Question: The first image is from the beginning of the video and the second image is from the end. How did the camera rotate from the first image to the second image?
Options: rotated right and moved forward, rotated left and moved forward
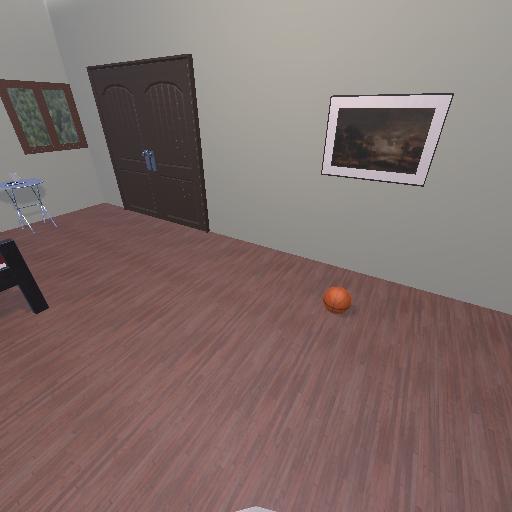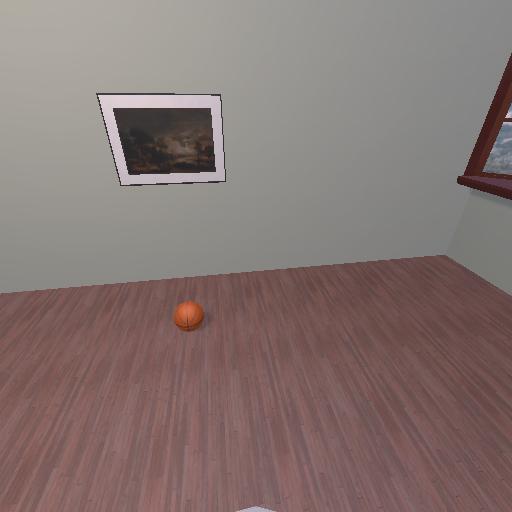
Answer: rotated right and moved forward